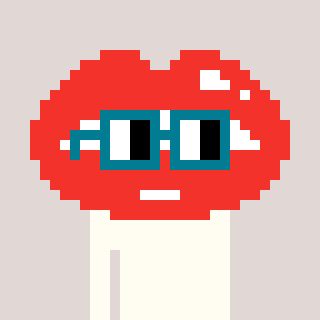
a pixel art character with square dark green glasses, a lips-shaped head and a red-colored body on a warm background